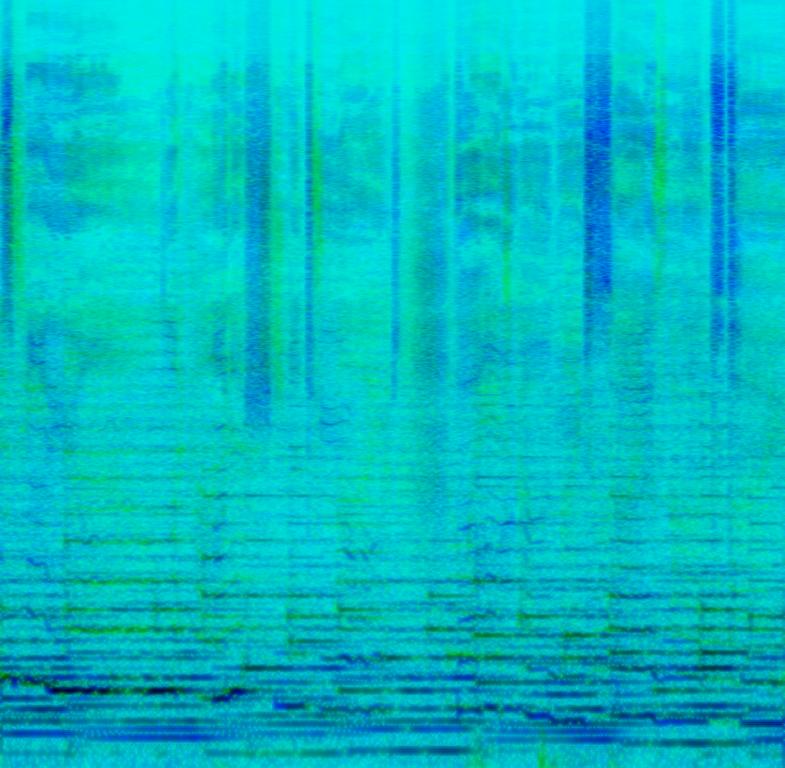
The low quality recording features a lullaby song that consists of widely spread intimate female vocals singing against each other, creating a bit of a chaotic atmosphere. There are also sustained strings melody and mellow piano melody playing in the background. The stereo image is unbalanced and it sounds soft, haunting and chaotic.